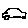
Label: car